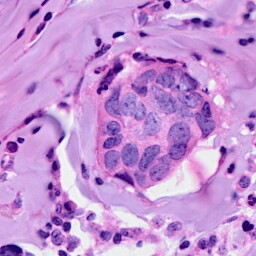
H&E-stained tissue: Breast